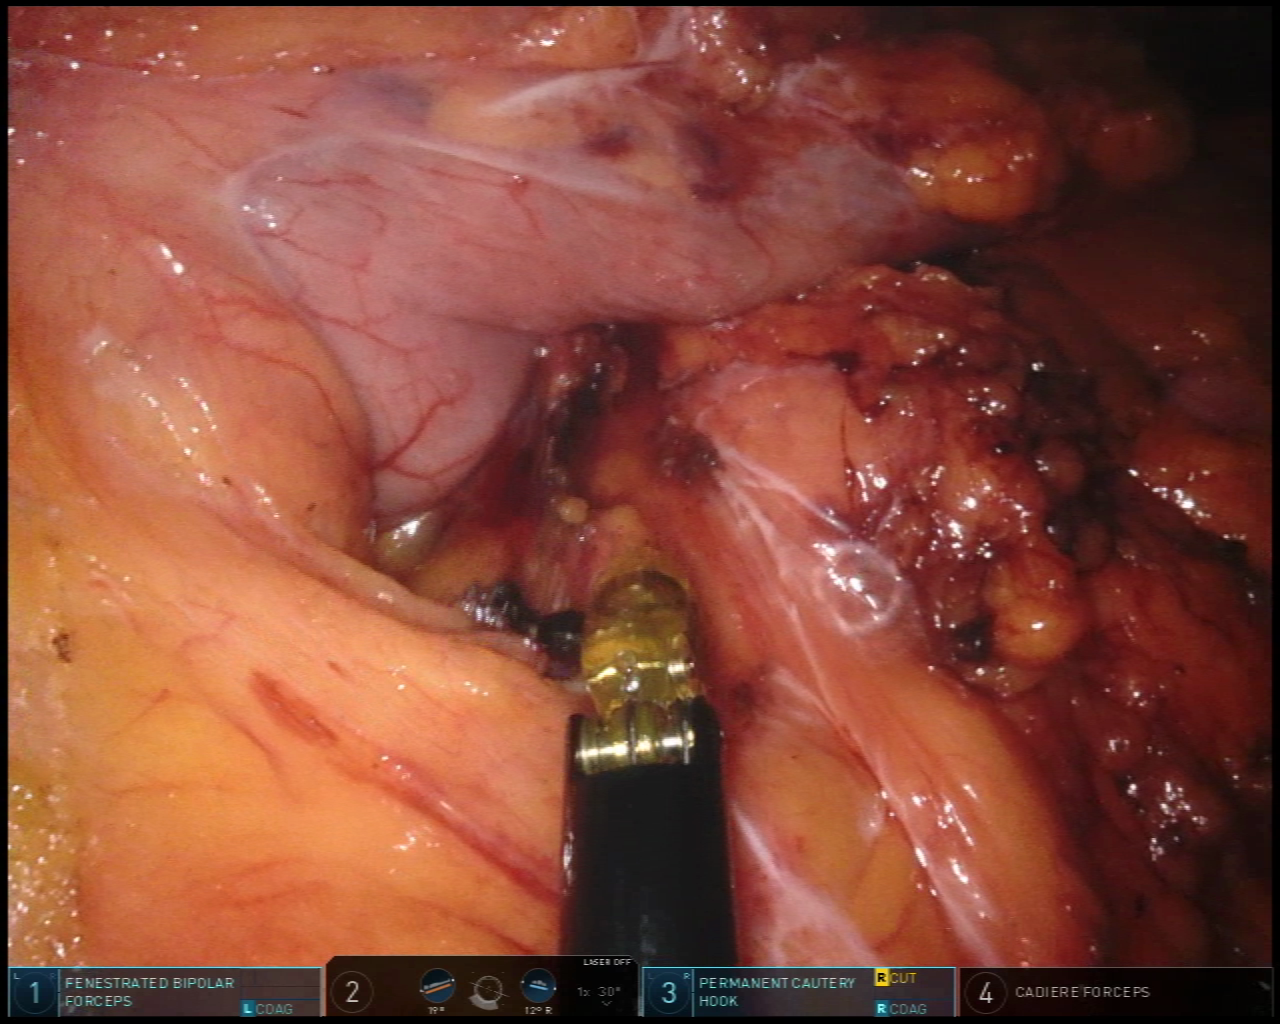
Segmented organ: stomach
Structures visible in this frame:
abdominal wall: no
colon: yes
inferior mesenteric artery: no
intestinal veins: no
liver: no
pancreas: no
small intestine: no
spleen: no
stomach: yes
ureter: no
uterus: no
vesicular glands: no